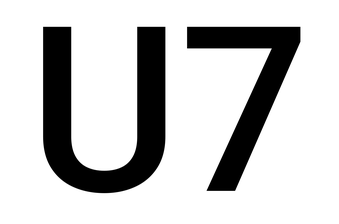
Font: Roboto_Medium